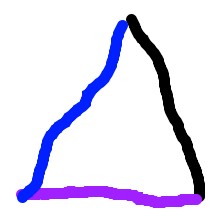
Shape: triangle